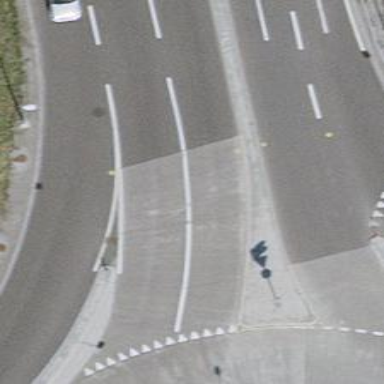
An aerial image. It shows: Asphalt road classified as trunk highway.